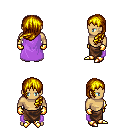
a pixel art fantasy rpg character, male body template, human, tanned skin, lavender cape, robe skirt, blonde left-swept hairstyle, gold gloves, gold boots, four views (front, back, left, right), 2x2 character sprite sheet, small pixel art, hard edges, no anti-aliasing